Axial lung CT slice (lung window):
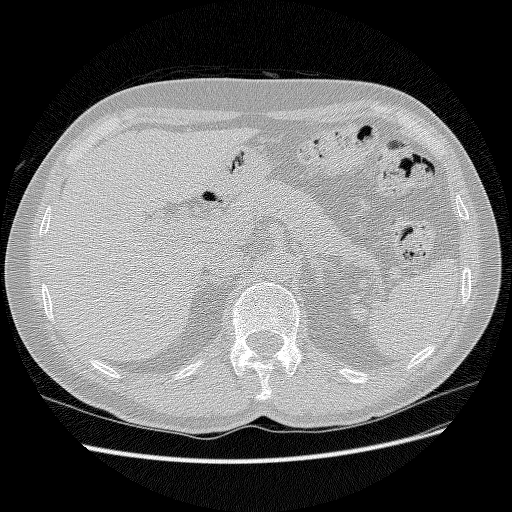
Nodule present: no